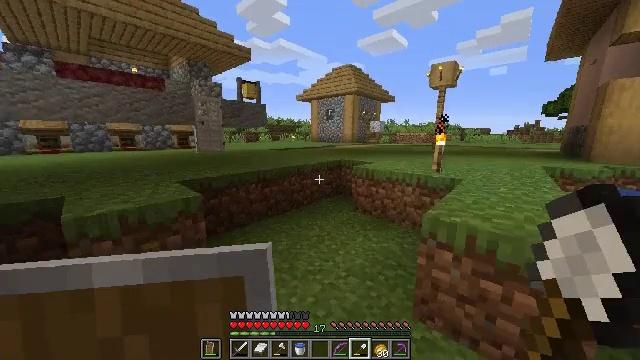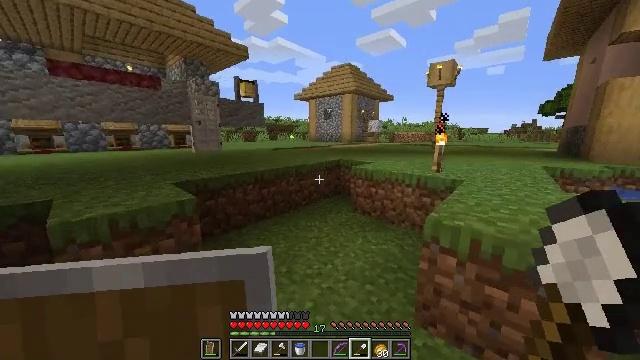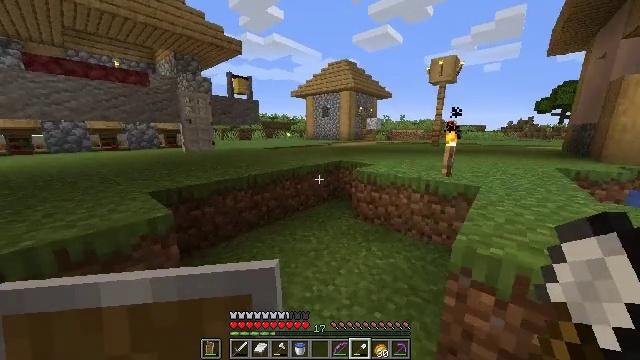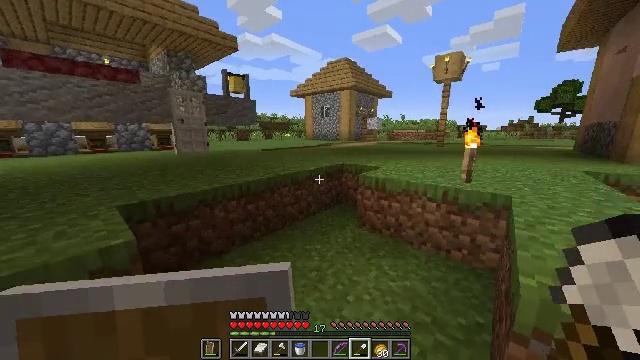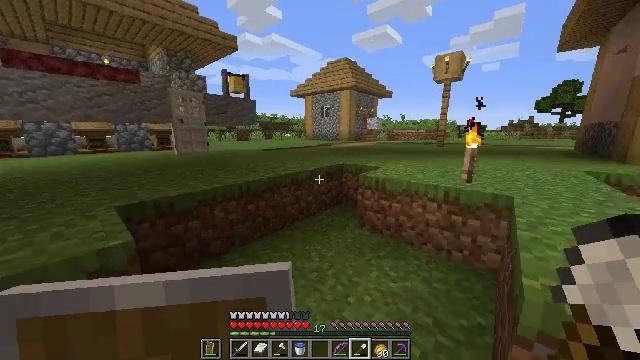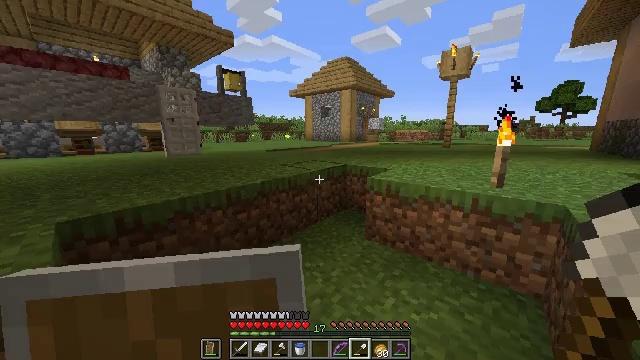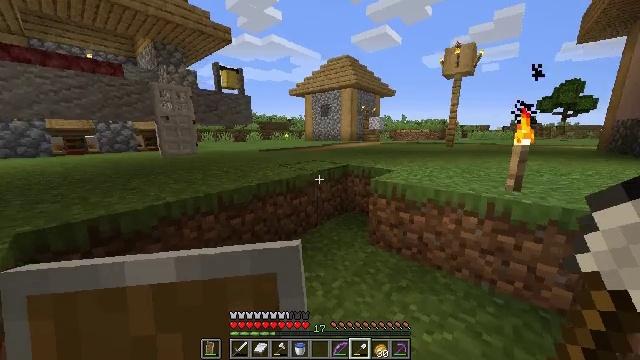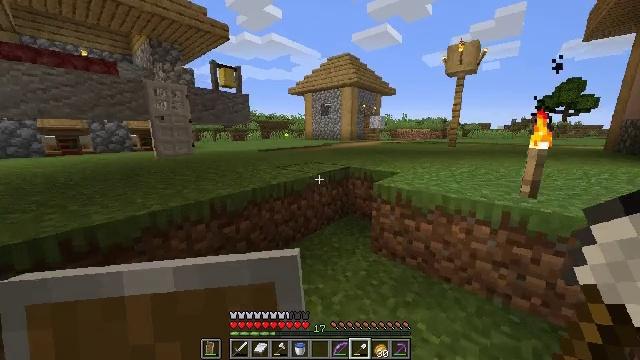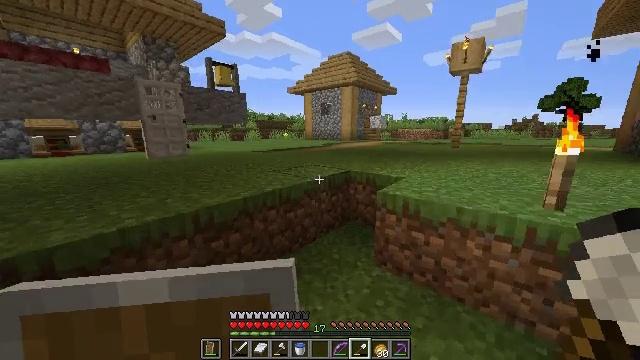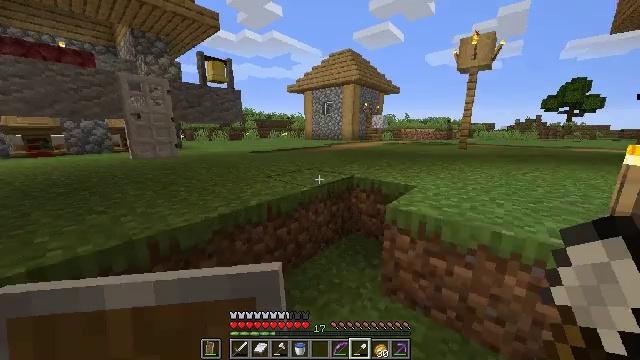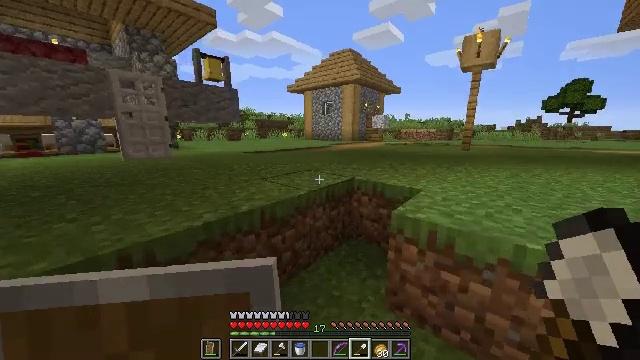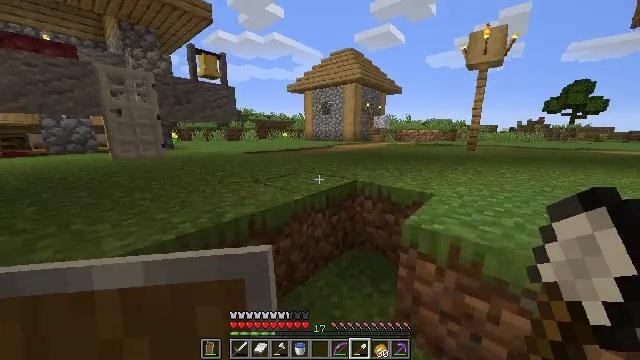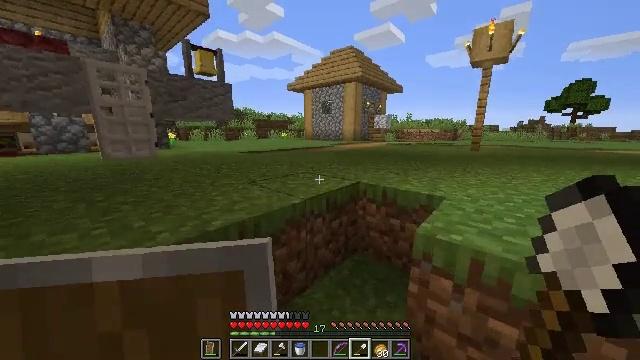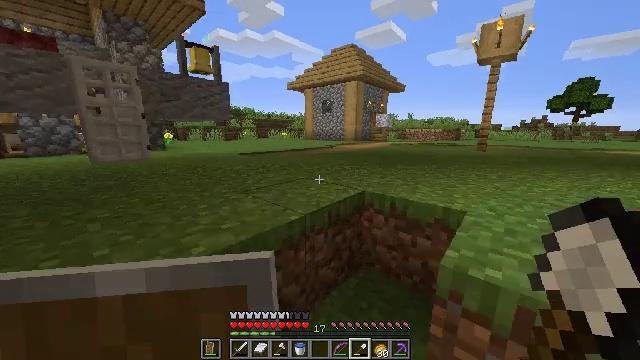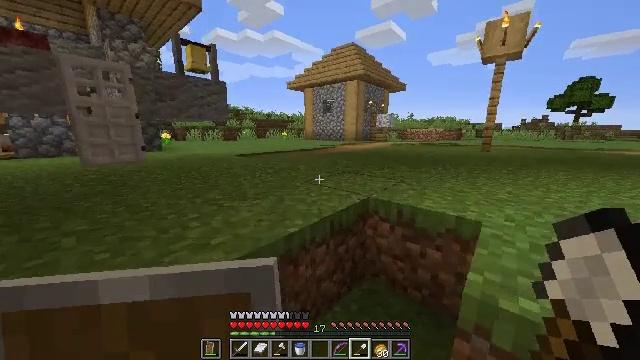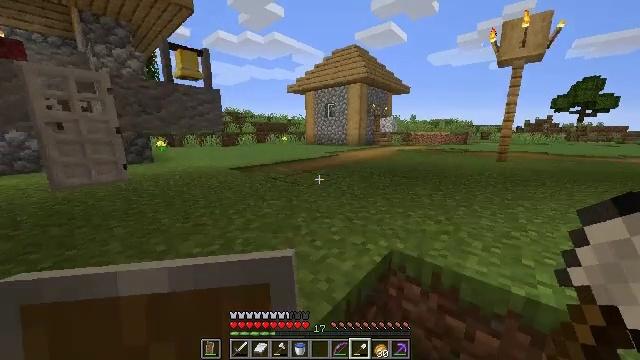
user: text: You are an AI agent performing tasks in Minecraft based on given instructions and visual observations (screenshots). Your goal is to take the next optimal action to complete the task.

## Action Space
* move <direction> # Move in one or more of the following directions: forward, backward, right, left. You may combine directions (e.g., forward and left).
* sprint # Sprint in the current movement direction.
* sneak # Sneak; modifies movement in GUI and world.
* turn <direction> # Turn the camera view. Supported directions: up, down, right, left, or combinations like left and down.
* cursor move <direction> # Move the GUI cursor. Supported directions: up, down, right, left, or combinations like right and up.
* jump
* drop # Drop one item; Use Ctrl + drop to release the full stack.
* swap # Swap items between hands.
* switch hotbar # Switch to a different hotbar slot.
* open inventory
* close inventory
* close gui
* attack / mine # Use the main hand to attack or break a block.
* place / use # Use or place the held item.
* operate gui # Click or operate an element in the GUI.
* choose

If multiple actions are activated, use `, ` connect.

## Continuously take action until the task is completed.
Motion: motion action
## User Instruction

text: Gather sand from the desert.
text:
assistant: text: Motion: move forward
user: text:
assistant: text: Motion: move forward
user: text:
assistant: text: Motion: move forward
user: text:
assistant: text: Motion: move forward
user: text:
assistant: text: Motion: move forward
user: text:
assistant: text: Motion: move forward
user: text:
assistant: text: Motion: move forward
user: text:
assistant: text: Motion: move forward
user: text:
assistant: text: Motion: move forward
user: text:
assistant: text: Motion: move forward
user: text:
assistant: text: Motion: move forward
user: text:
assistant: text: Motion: move forward
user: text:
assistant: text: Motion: move forward
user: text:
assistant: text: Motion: move forward
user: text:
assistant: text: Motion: move forward, jump
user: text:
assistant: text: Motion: move forward, jump
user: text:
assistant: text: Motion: move forward, jump
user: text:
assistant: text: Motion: move forward
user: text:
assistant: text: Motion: move forward
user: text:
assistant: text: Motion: move forward, turn left
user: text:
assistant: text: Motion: move forward, turn left
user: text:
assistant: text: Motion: move forward
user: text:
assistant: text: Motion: move forward
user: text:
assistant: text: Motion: move forward
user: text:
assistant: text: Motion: move forward
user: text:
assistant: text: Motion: move forward, turn left
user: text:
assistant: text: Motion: move forward
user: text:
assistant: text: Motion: move forward
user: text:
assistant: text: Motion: move forward, turn left
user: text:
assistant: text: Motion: move forward, turn left